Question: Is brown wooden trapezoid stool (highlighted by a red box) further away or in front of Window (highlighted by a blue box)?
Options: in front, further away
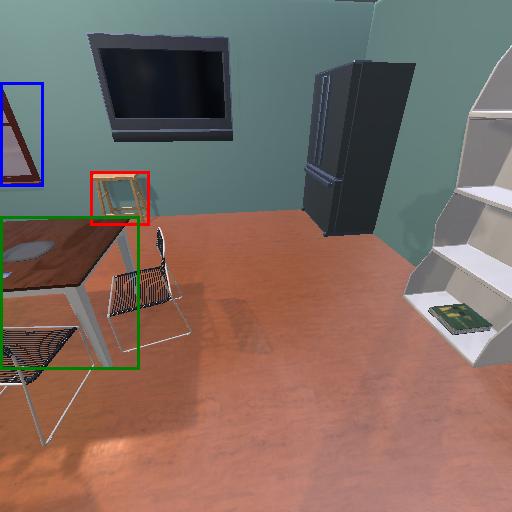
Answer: in front